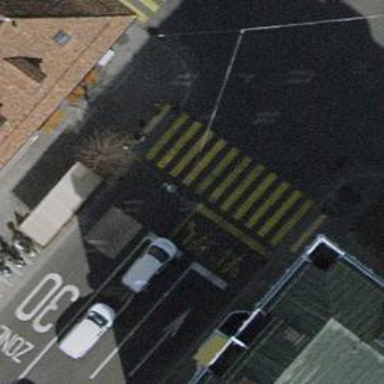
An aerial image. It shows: Crossing with traffic signals.